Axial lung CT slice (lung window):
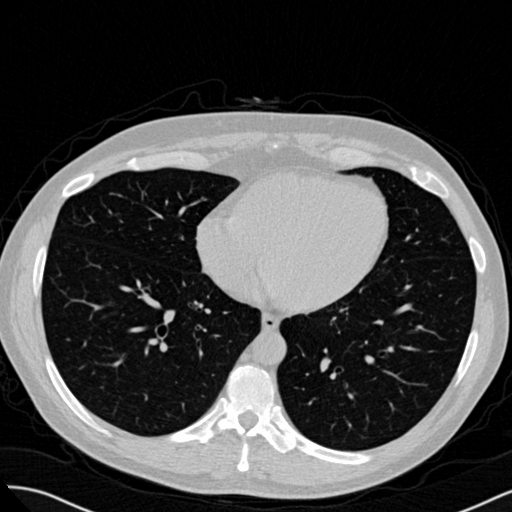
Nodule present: no